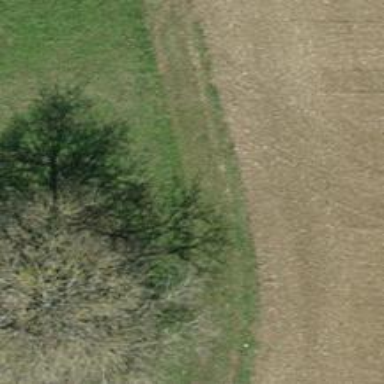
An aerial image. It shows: Path.